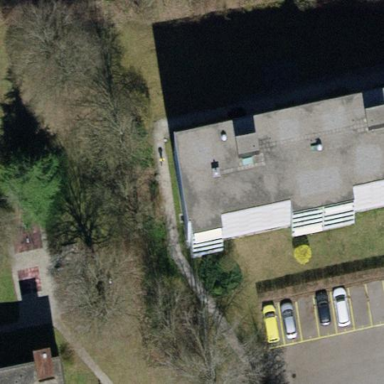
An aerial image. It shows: Apartment building with flat roof.